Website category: restaurant
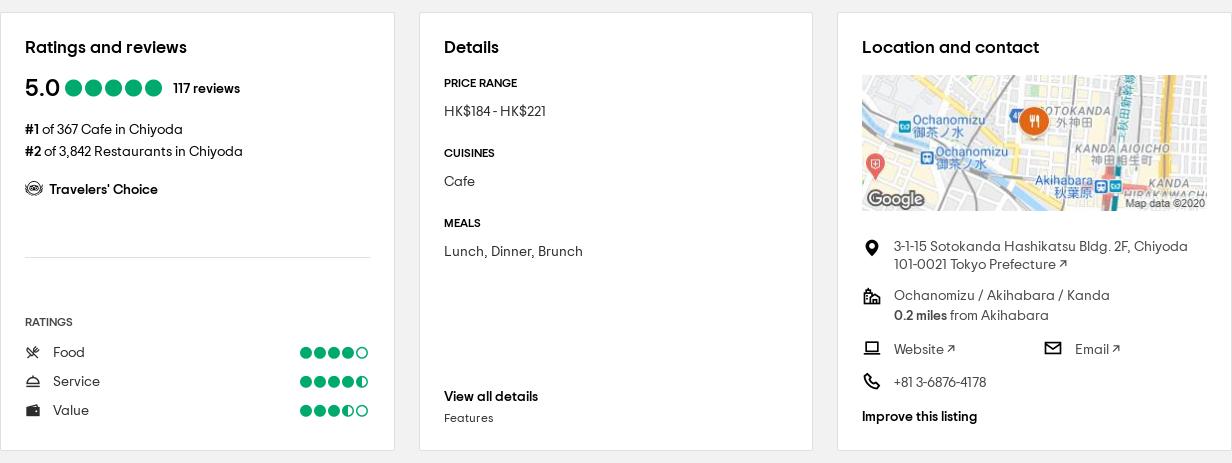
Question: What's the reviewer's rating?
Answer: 5.0

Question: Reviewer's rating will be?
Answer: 5.0

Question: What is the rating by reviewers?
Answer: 5.0

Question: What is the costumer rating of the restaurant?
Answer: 5.0

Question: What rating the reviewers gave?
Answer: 5.0

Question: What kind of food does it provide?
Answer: Cafe

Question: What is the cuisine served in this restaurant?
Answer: Cafe

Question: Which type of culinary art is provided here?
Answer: Cafe

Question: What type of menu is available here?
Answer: Cafe

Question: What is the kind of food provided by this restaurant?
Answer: Cafe

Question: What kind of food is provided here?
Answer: Cafe

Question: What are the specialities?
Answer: Cafe

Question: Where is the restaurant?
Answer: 3-1-15 Sotokanda Hashikatsu Bldg. 2F, Chiyoda 101-0021 Tokyo Prefecture

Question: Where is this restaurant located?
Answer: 3-1-15 Sotokanda Hashikatsu Bldg. 2F, Chiyoda 101-0021 Tokyo Prefecture

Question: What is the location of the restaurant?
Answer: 3-1-15 Sotokanda Hashikatsu Bldg. 2F, Chiyoda 101-0021 Tokyo Prefecture

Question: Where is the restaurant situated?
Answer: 3-1-15 Sotokanda Hashikatsu Bldg. 2F, Chiyoda 101-0021 Tokyo Prefecture

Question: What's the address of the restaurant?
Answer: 3-1-15 Sotokanda Hashikatsu Bldg. 2F, Chiyoda 101-0021 Tokyo Prefecture

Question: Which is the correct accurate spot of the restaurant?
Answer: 3-1-15 Sotokanda Hashikatsu Bldg. 2F, Chiyoda 101-0021 Tokyo Prefecture

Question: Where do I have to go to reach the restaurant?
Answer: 3-1-15 Sotokanda Hashikatsu Bldg. 2F, Chiyoda 101-0021 Tokyo Prefecture

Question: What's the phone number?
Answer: +81 3-6876-4178

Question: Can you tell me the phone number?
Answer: +81 3-6876-4178

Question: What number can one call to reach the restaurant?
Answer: +81 3-6876-4178

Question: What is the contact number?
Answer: +81 3-6876-4178

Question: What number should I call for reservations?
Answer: +81 3-6876-4178

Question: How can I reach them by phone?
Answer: +81 3-6876-4178